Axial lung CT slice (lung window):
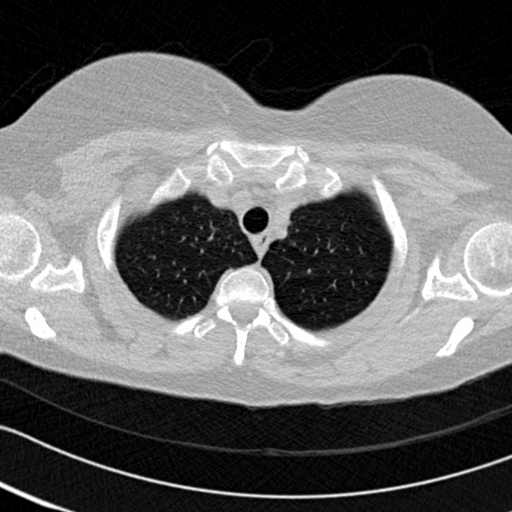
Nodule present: no